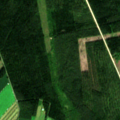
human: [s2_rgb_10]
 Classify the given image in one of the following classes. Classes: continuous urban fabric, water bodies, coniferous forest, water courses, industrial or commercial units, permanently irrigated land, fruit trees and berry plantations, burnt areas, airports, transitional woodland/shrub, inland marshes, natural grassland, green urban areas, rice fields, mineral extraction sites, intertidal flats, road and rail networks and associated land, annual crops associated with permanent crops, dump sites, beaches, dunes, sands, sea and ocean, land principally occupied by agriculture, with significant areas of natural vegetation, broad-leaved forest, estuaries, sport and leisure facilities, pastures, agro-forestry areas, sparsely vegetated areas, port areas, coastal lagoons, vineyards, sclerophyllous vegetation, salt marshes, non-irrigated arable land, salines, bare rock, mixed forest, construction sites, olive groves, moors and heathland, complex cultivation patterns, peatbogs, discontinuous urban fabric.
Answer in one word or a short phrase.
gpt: non-irrigated arable land, coniferous forest, mixed forest